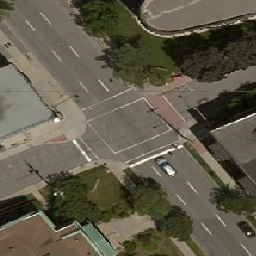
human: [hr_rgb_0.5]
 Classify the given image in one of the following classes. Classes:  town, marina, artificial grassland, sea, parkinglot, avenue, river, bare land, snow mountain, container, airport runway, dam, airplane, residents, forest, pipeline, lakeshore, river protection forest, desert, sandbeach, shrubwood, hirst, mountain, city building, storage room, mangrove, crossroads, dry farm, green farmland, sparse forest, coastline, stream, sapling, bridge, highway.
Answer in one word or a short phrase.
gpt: crossroads